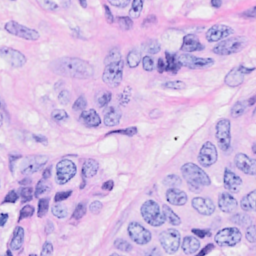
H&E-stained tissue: Breast